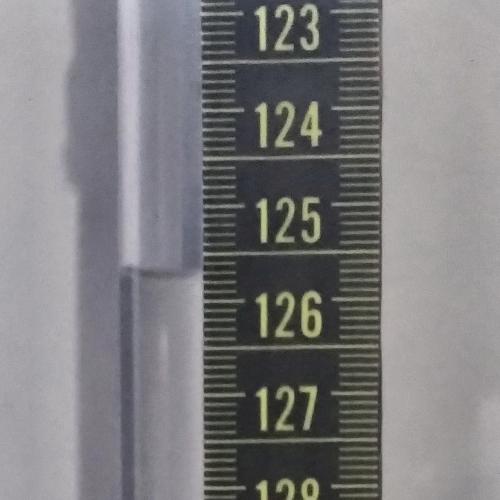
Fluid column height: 125.7 cm